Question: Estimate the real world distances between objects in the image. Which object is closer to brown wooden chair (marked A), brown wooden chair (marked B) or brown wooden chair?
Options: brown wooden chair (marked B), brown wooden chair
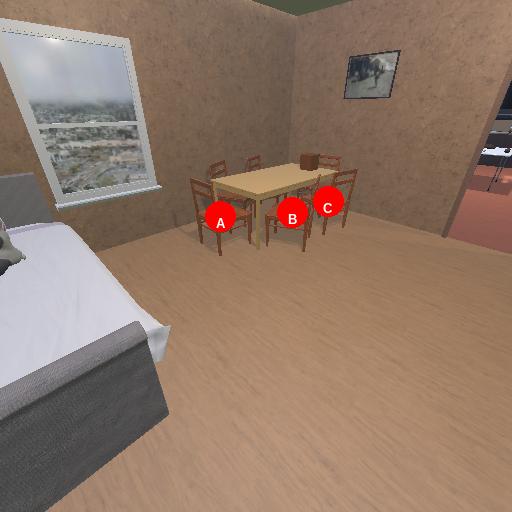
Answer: brown wooden chair (marked B)